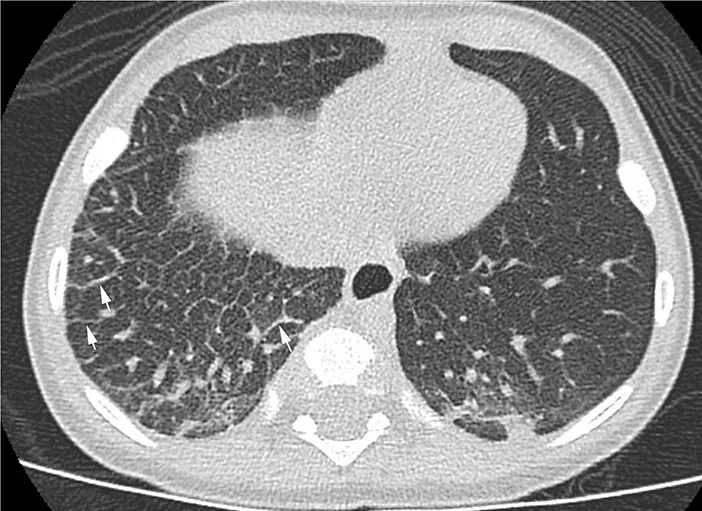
High resolution chest CT showing diffuse thickening of the interlobular septae (white arrows) in the right lung.
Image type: radiology (ct)